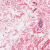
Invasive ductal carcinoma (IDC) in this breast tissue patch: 0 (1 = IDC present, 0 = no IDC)